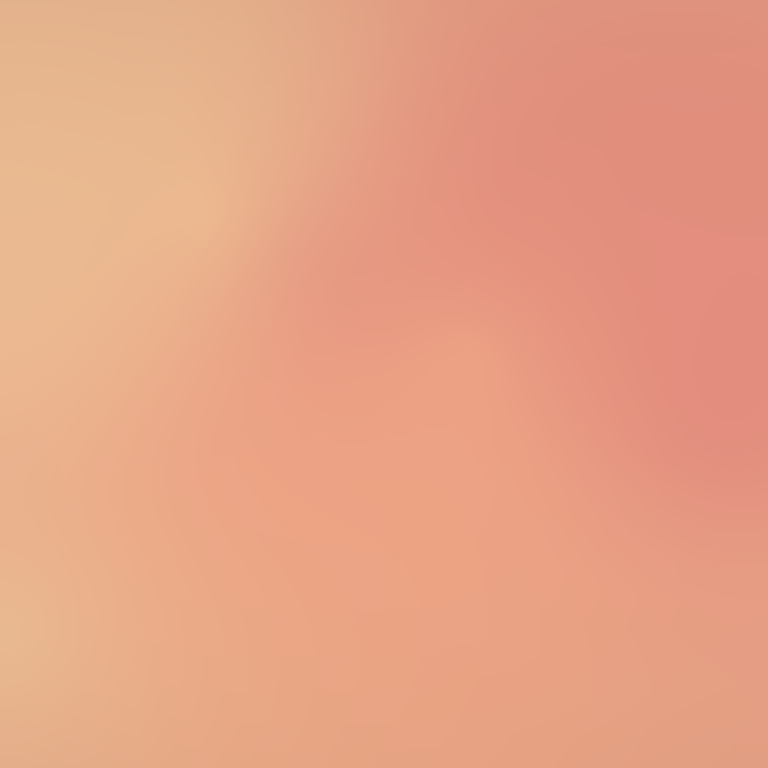
Abstract light effect, smooth gradient from warm peach to soft coral, serene atmosphere, diffuse light, no room, no furniture, no objects.